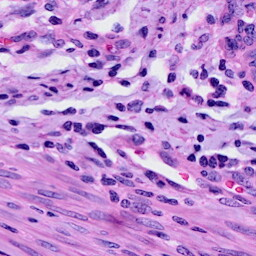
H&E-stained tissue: Cervix